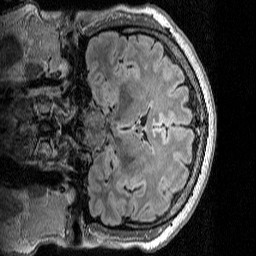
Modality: T2w
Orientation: coronal
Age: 45
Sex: male
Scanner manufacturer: siemens
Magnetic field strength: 3 T
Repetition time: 5 s
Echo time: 0.386 s